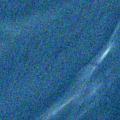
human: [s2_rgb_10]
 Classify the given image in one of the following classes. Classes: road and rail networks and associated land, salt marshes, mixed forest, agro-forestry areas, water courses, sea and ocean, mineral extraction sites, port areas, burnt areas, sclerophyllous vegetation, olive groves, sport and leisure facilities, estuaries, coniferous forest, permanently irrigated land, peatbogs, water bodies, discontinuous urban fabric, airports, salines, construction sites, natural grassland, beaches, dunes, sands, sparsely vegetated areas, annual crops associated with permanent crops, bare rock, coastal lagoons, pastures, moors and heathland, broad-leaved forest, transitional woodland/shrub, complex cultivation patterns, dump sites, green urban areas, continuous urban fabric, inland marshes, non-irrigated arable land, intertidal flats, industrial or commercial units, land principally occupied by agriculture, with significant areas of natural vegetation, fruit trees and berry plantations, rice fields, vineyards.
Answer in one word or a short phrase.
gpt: sea and ocean